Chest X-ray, AP view. Patient: 49 years old, sex F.
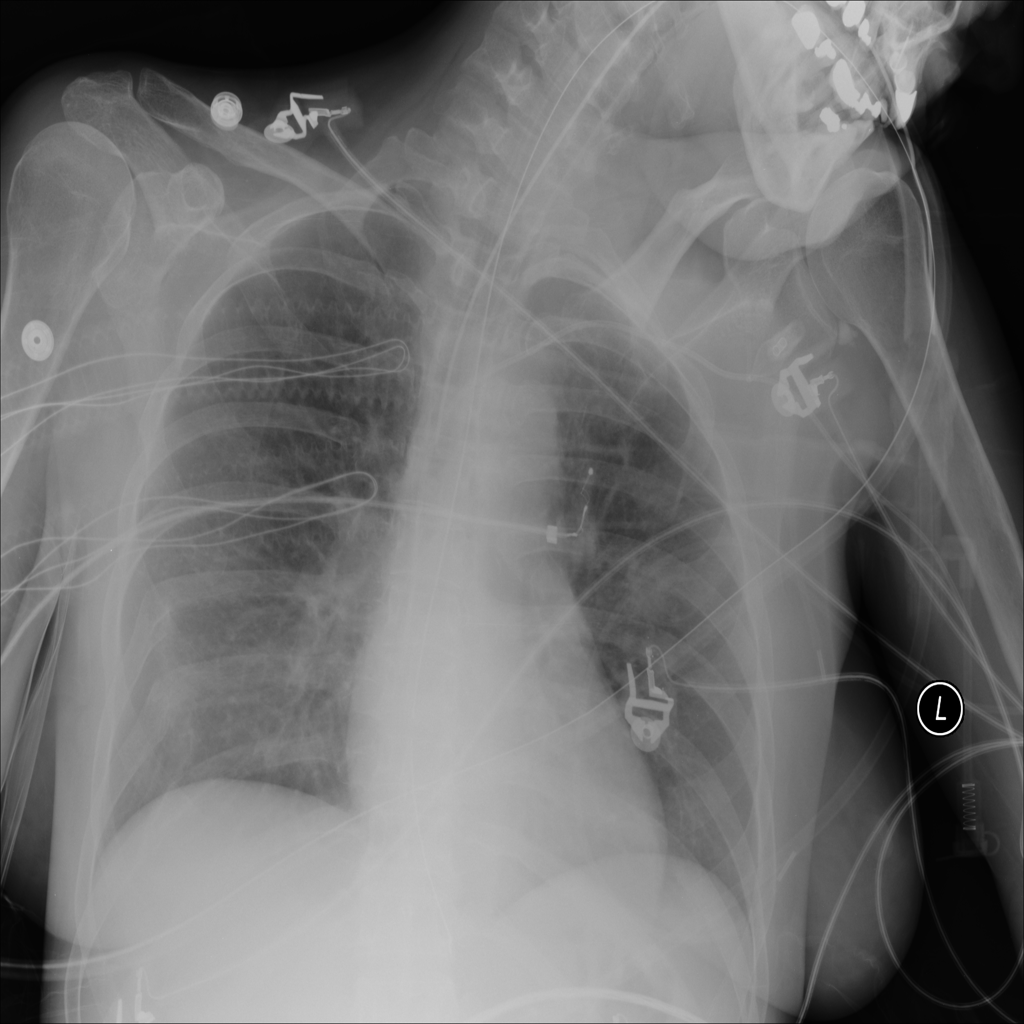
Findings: No Finding